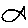
Label: fish